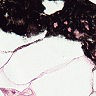
Metastatic tissue present: no